Question: I am using summernote in a bootstrap modal and set it up as follows:
'''
$('.summernote').summernote({
toolbar: [
['style', ['bold', 'italic', 'underline', 'clear','fontname']],
['color', ['color']],
['fontsize', ['fontsize']],
['height', ['height']],
['style', ['style']],
['para', ['ul', 'ol', 'paragraph']],
['misc', ['fullscreen','undo','redo']],
['table', ['table']]
]
});
'''
The problems is that no scroll bar appears when I am entering text into the edit area and go below the bottom of the edit area as in:

What is needed to have the scroll bars appear and constrain the text to stay within the lines?
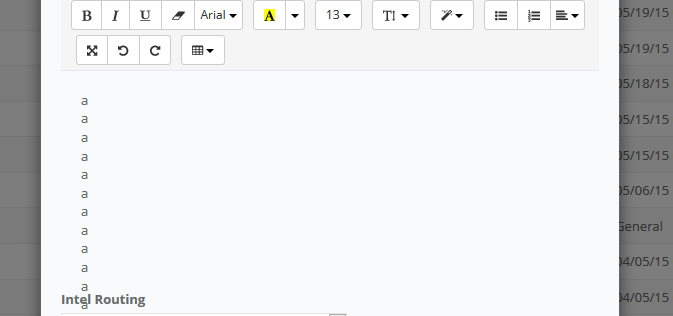
Answer: <URL> says:
> height : String/Number (optional)set editor height (e.g. 300px)Defaults to: null
So, solution is:
'''
$('.summernote').summernote({
height: '300px',
toolbar: [
['style', ['bold', 'italic', 'underline', 'clear','fontname']],
['color', ['color']],
['fontsize', ['fontsize']],
['height', ['height']],
['style', ['style']],
['para', ['ul', 'ol', 'paragraph']],
['misc', ['fullscreen','undo','redo']],
['table', ['table']]
]
});
'''